Field crop: maize
Growth stage: 2
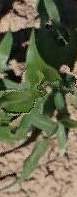
Species: maize